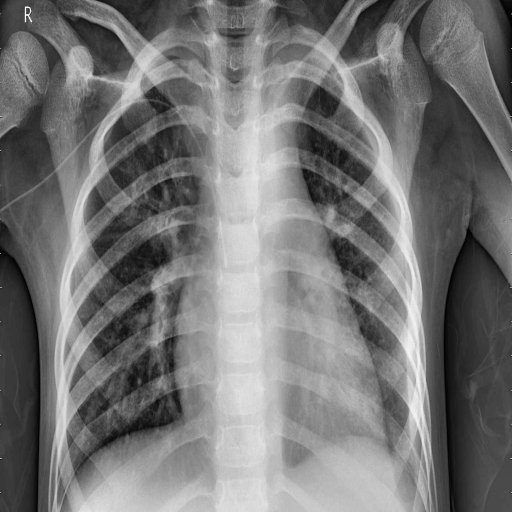
Finding: PNEUMONIA